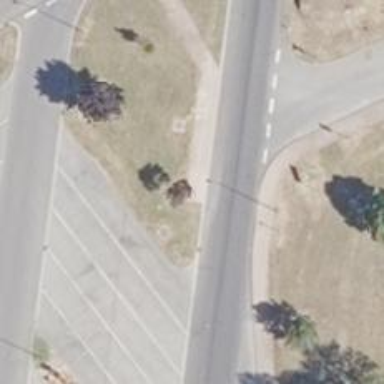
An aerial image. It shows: Footway along the road.